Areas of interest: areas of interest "Scientific Research Institution"
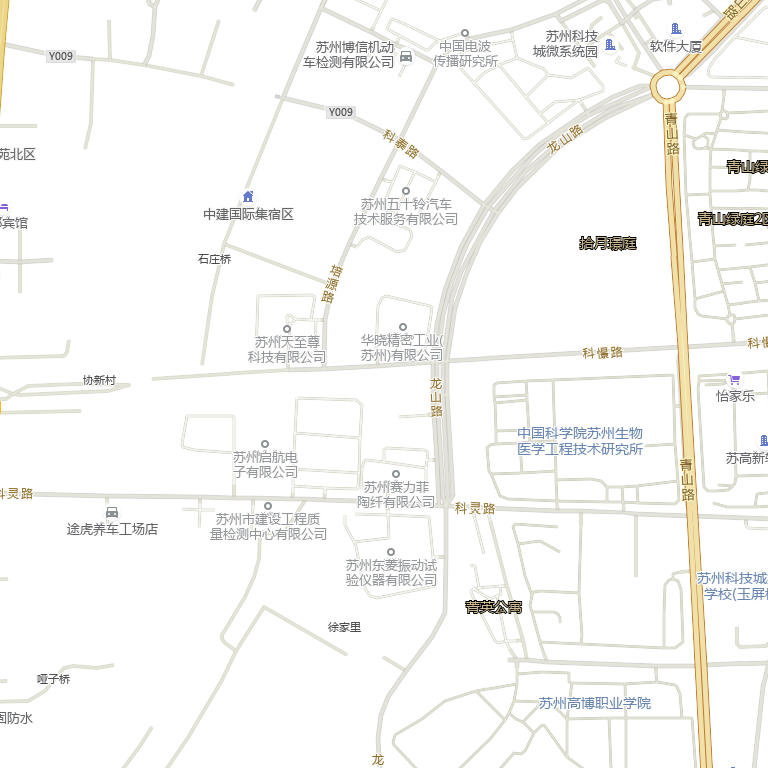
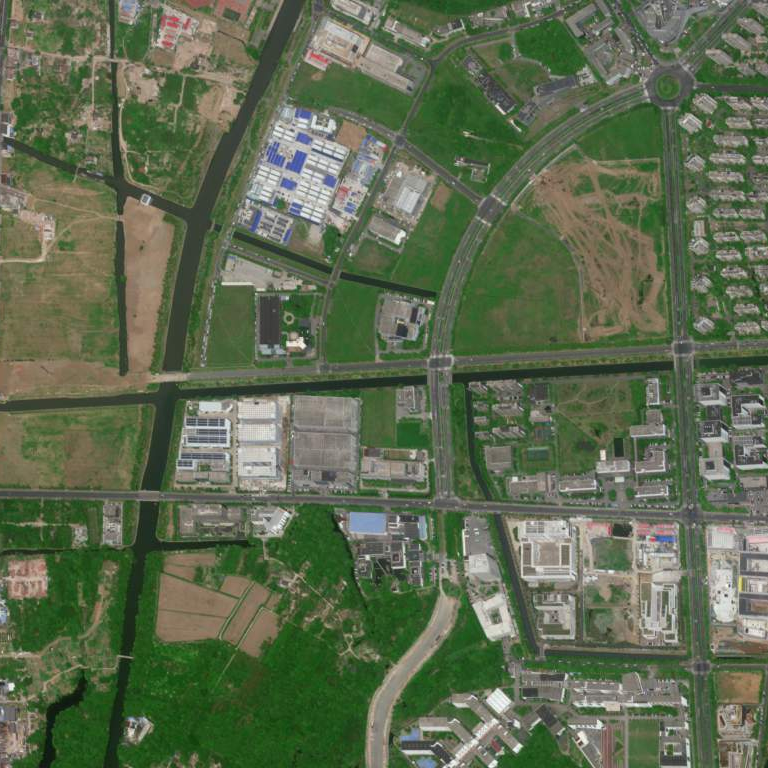